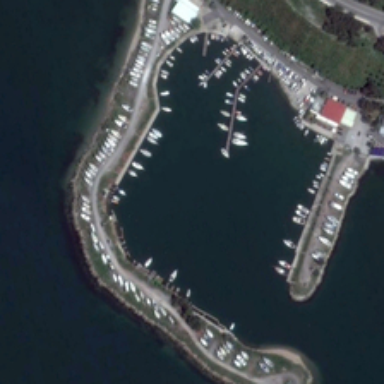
Many boats are in a port near some green plants .